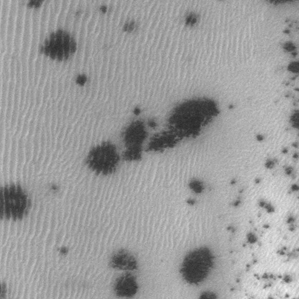
Label: frost